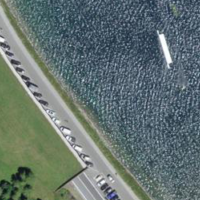
EUNIS habitat code: 14
Species observed at this site:
Corvus corone
Sylvia borin
Sylvia atricapilla
Spinus spinus
Cygnus olor
Erithacus rubecula
Cuculus canorus
Tringa glareola
Phoenicurus ochruros
Certhia familiaris
Phoenicurus phoenicurus
Corvus corax
Periparus ater
Tringa ochropus
Himantopus himantopus
Cyanistes caeruleus
Lophophanes cristatus
Sturnus vulgaris
Chloris chloris
Pyrrhula pyrrhula
Troglodytes troglodytes
Aix galericulata
Passer domesticus
Turdus merula
Hirundo rustica
Milvus milvus
Turdus pilaris
Cinclus cinclus
Coccothraustes coccothraustes
Pyrrhocorax graculus
Phylloscopus trochilus
Motacilla alba
Delichon urbicum
Podiceps cristatus
Actitis hypoleucos
Oenanthe oenanthe
Turdus philomelos
Anas crecca
Fulica atra
Anthus spinoletta
Dendrocopos major
Podiceps nigricollis
Prunella modularis
Turdus viscivorus
Buteo buteo
Chroicocephalus ridibundus
Phylloscopus collybita
Alauda arvensis
Pica pica
Nucifraga caryocatactes
Columba livia
Falco tinnunculus
Picus viridis
Ficedula hypoleuca
Motacilla cinerea
Anas platyrhynchos
Linaria cannabina
Streptopelia decaocto
Acrocephalus palustris
Aythya fuligula
Fringilla coelebs
Lanius collurio
Ptyonoprogne rupestris
Carduelis carduelis
Columba palumbus
Fringilla montifringilla
Parus major
Carpodacus erythrinus
Accipiter nisus